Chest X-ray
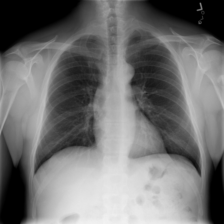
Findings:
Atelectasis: negative
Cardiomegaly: negative
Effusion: negative
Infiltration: negative
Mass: negative
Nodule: negative
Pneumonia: negative
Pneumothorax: negative
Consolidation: negative
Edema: negative
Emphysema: negative
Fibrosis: negative
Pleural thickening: negative
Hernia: negative